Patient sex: F
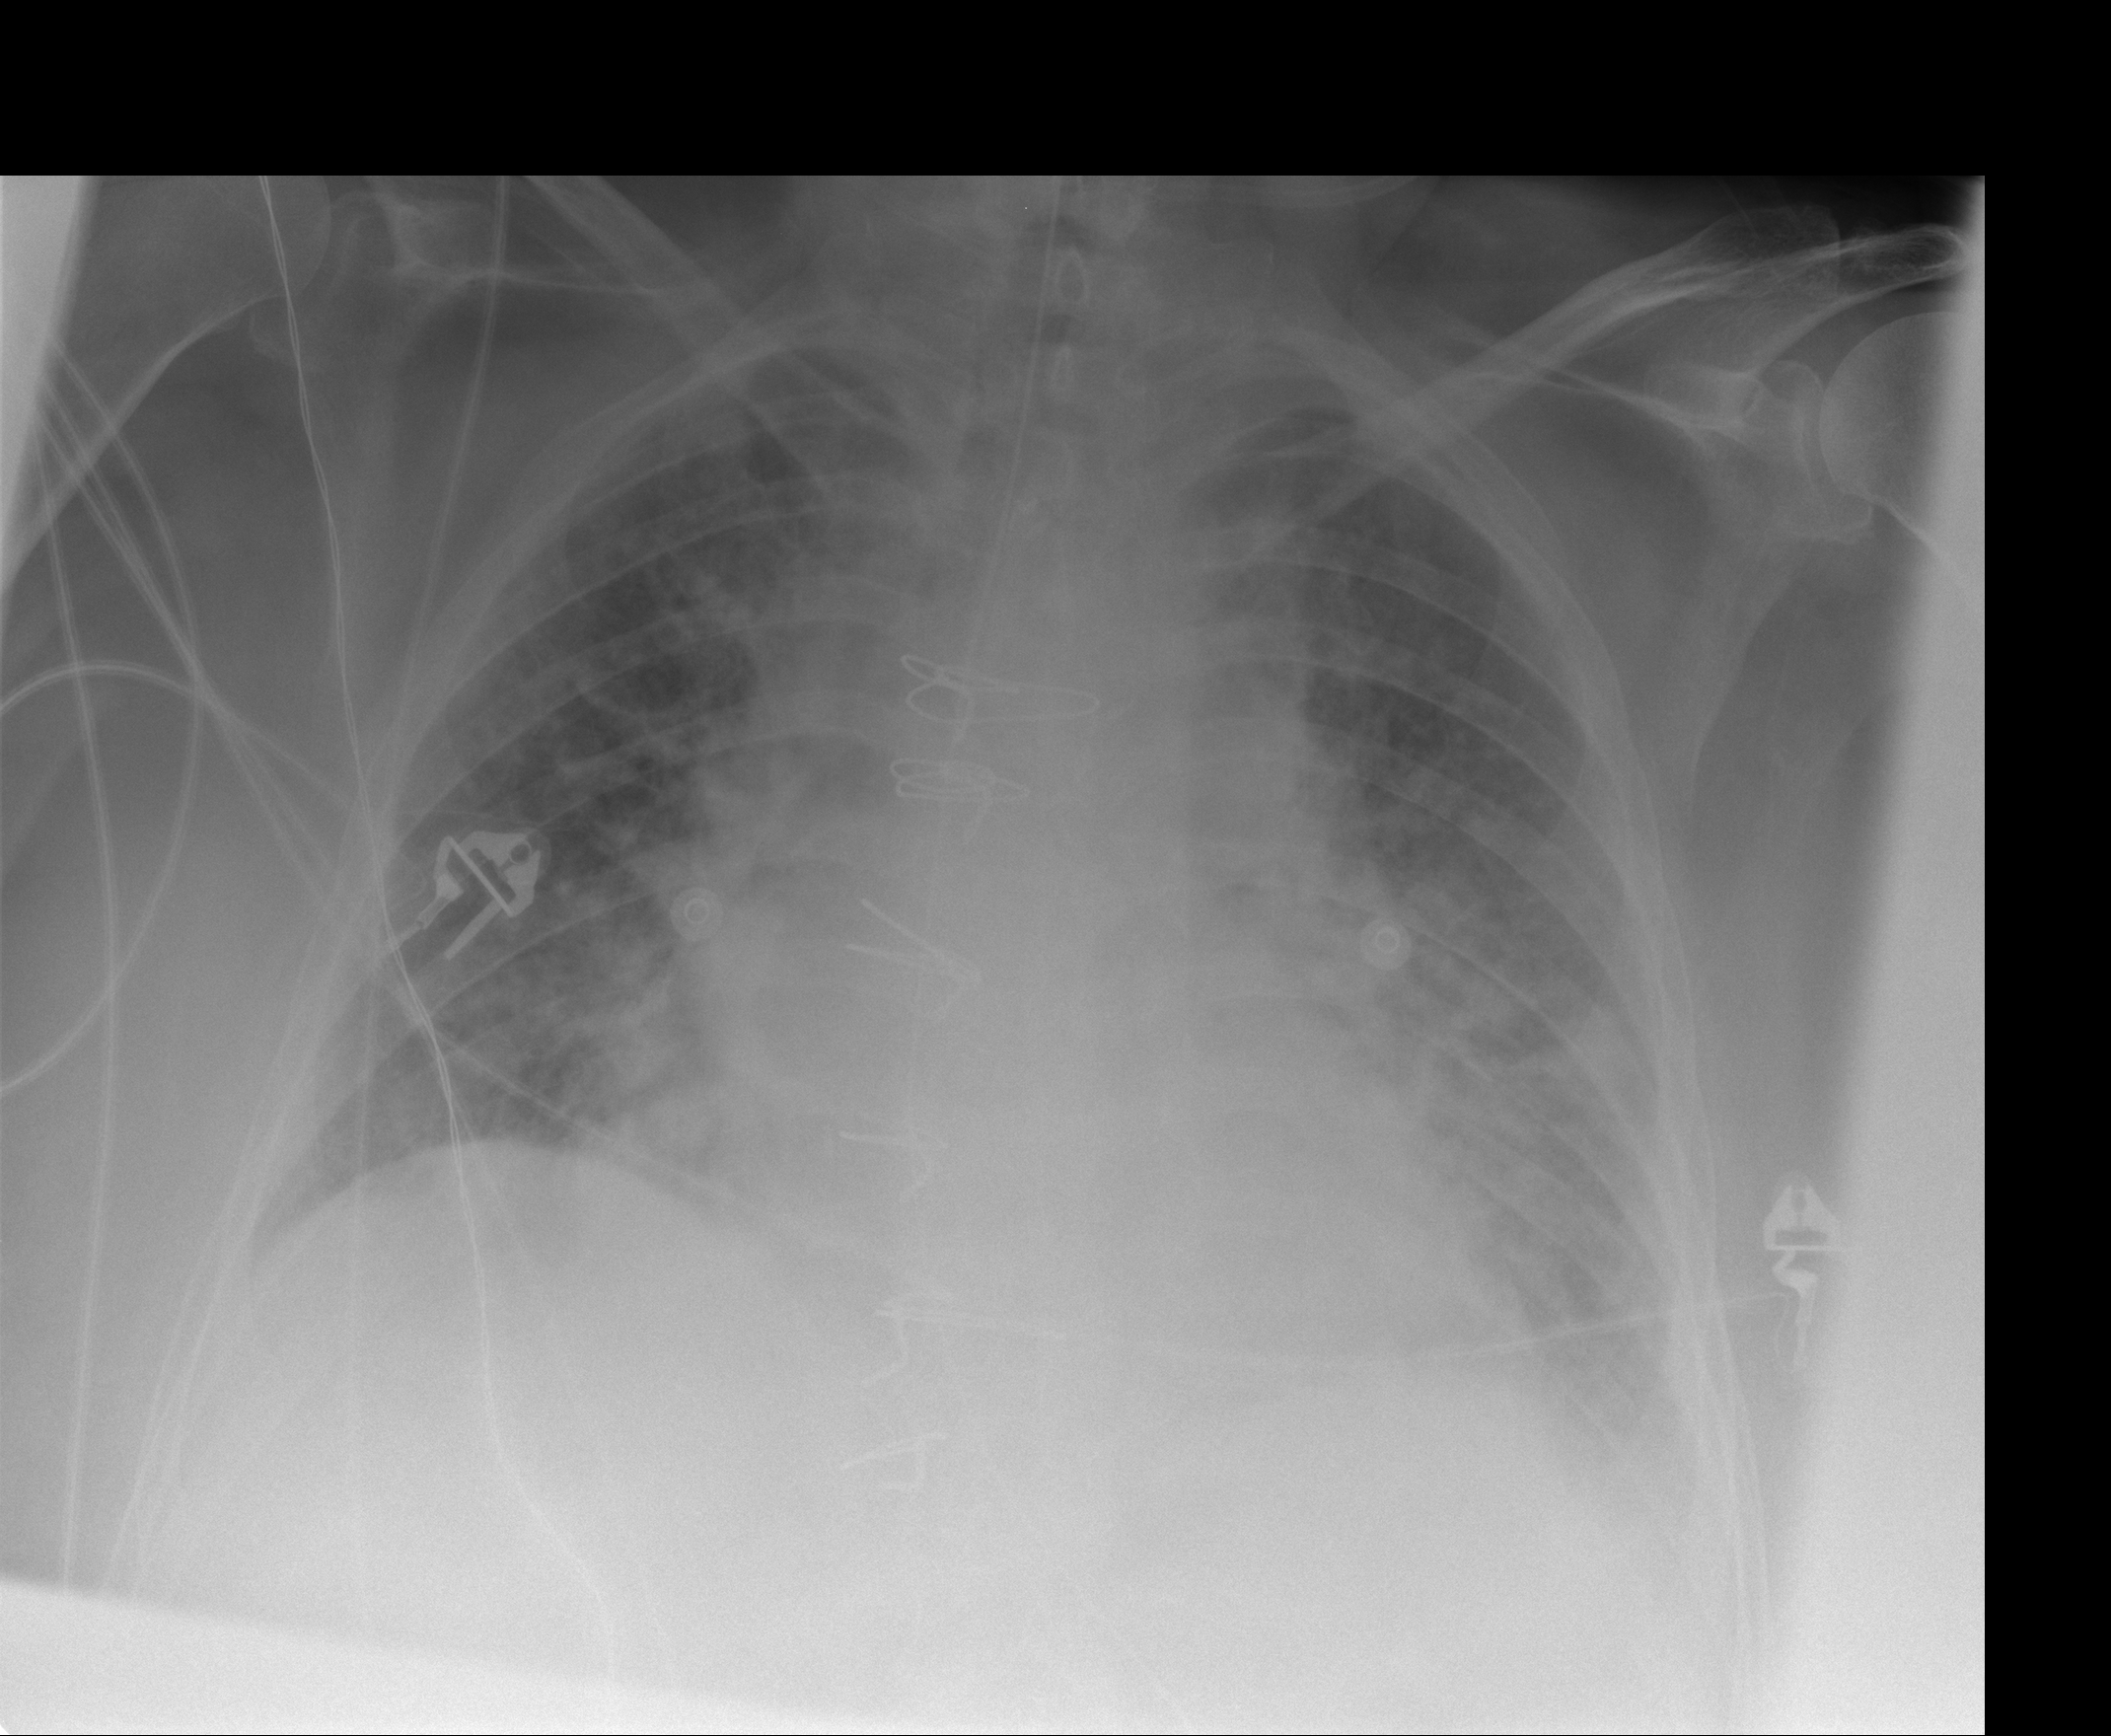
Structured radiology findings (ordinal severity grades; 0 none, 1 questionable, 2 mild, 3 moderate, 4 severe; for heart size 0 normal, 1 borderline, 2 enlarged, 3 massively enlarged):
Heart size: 2
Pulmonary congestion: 3
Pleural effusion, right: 0
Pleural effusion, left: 2
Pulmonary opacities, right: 2
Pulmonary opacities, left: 3
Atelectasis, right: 2
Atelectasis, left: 2